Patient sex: M
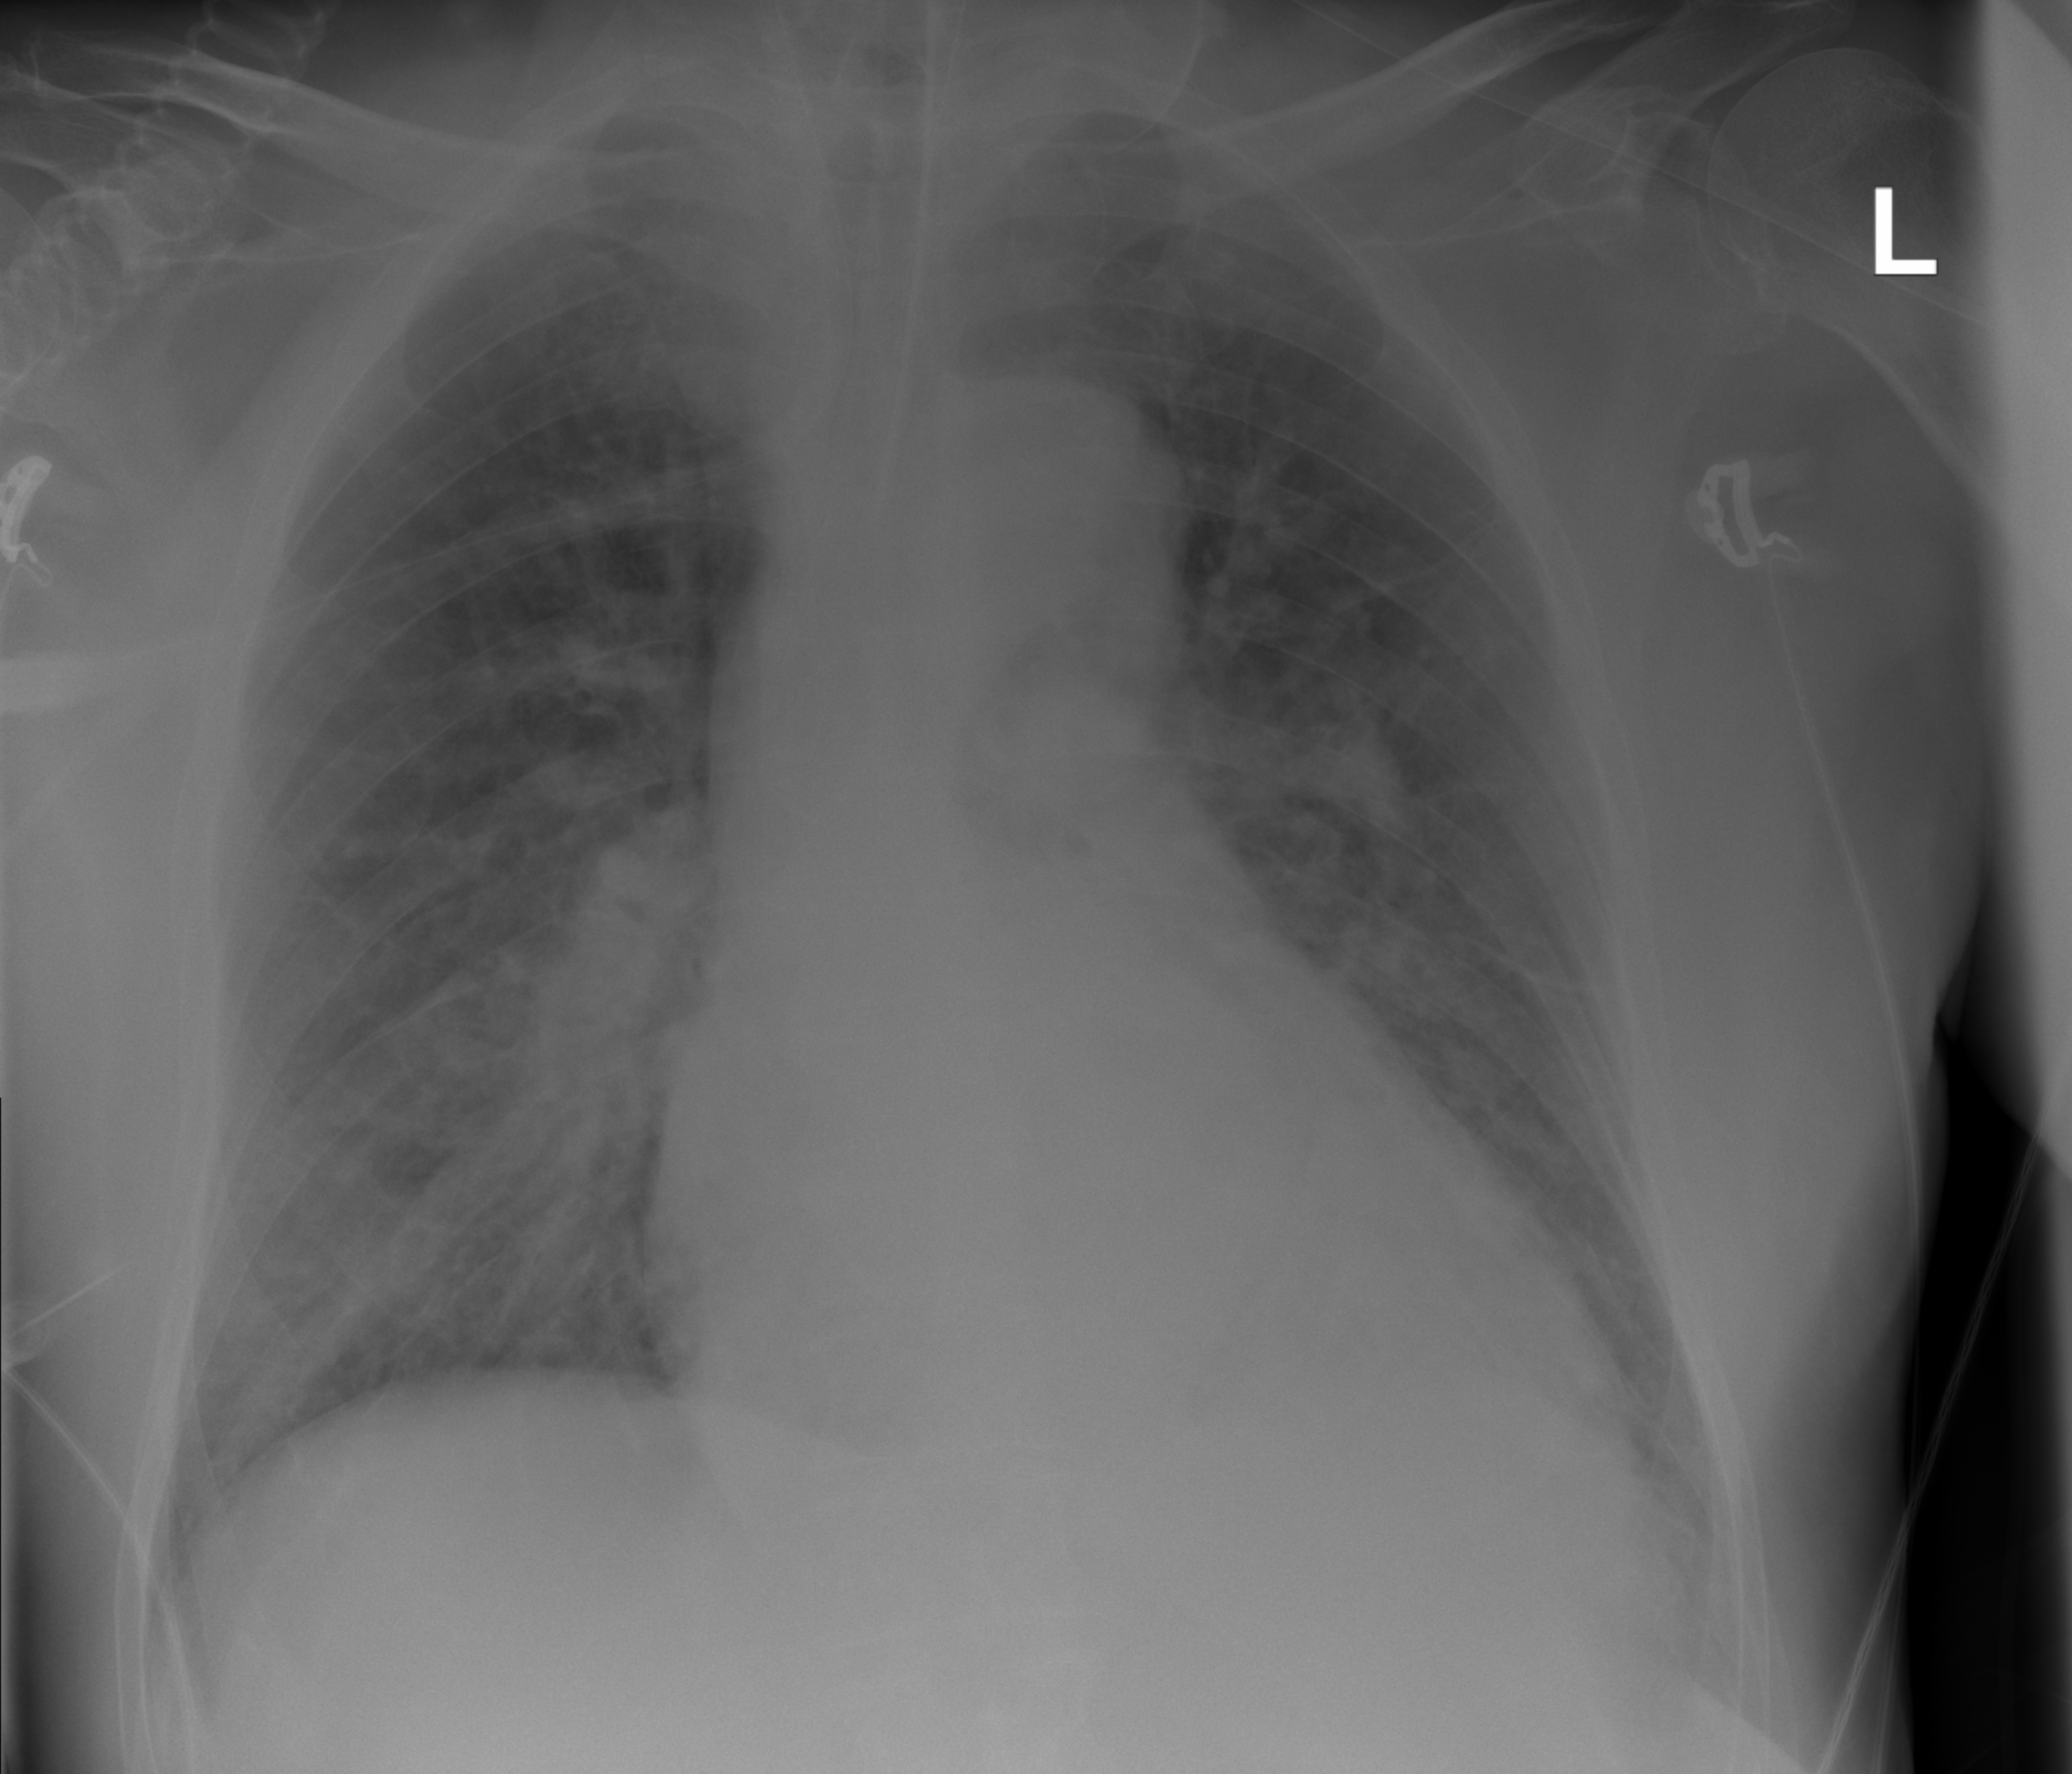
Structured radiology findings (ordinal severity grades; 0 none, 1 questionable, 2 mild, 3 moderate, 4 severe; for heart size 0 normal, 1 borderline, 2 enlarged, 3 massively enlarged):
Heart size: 2
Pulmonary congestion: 1
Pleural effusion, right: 0
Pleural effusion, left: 0
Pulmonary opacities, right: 2
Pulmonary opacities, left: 2
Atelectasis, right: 0
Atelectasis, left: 0